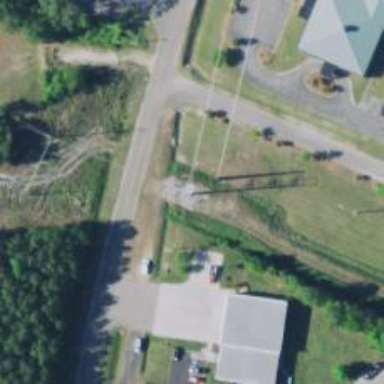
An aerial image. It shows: Power pole.